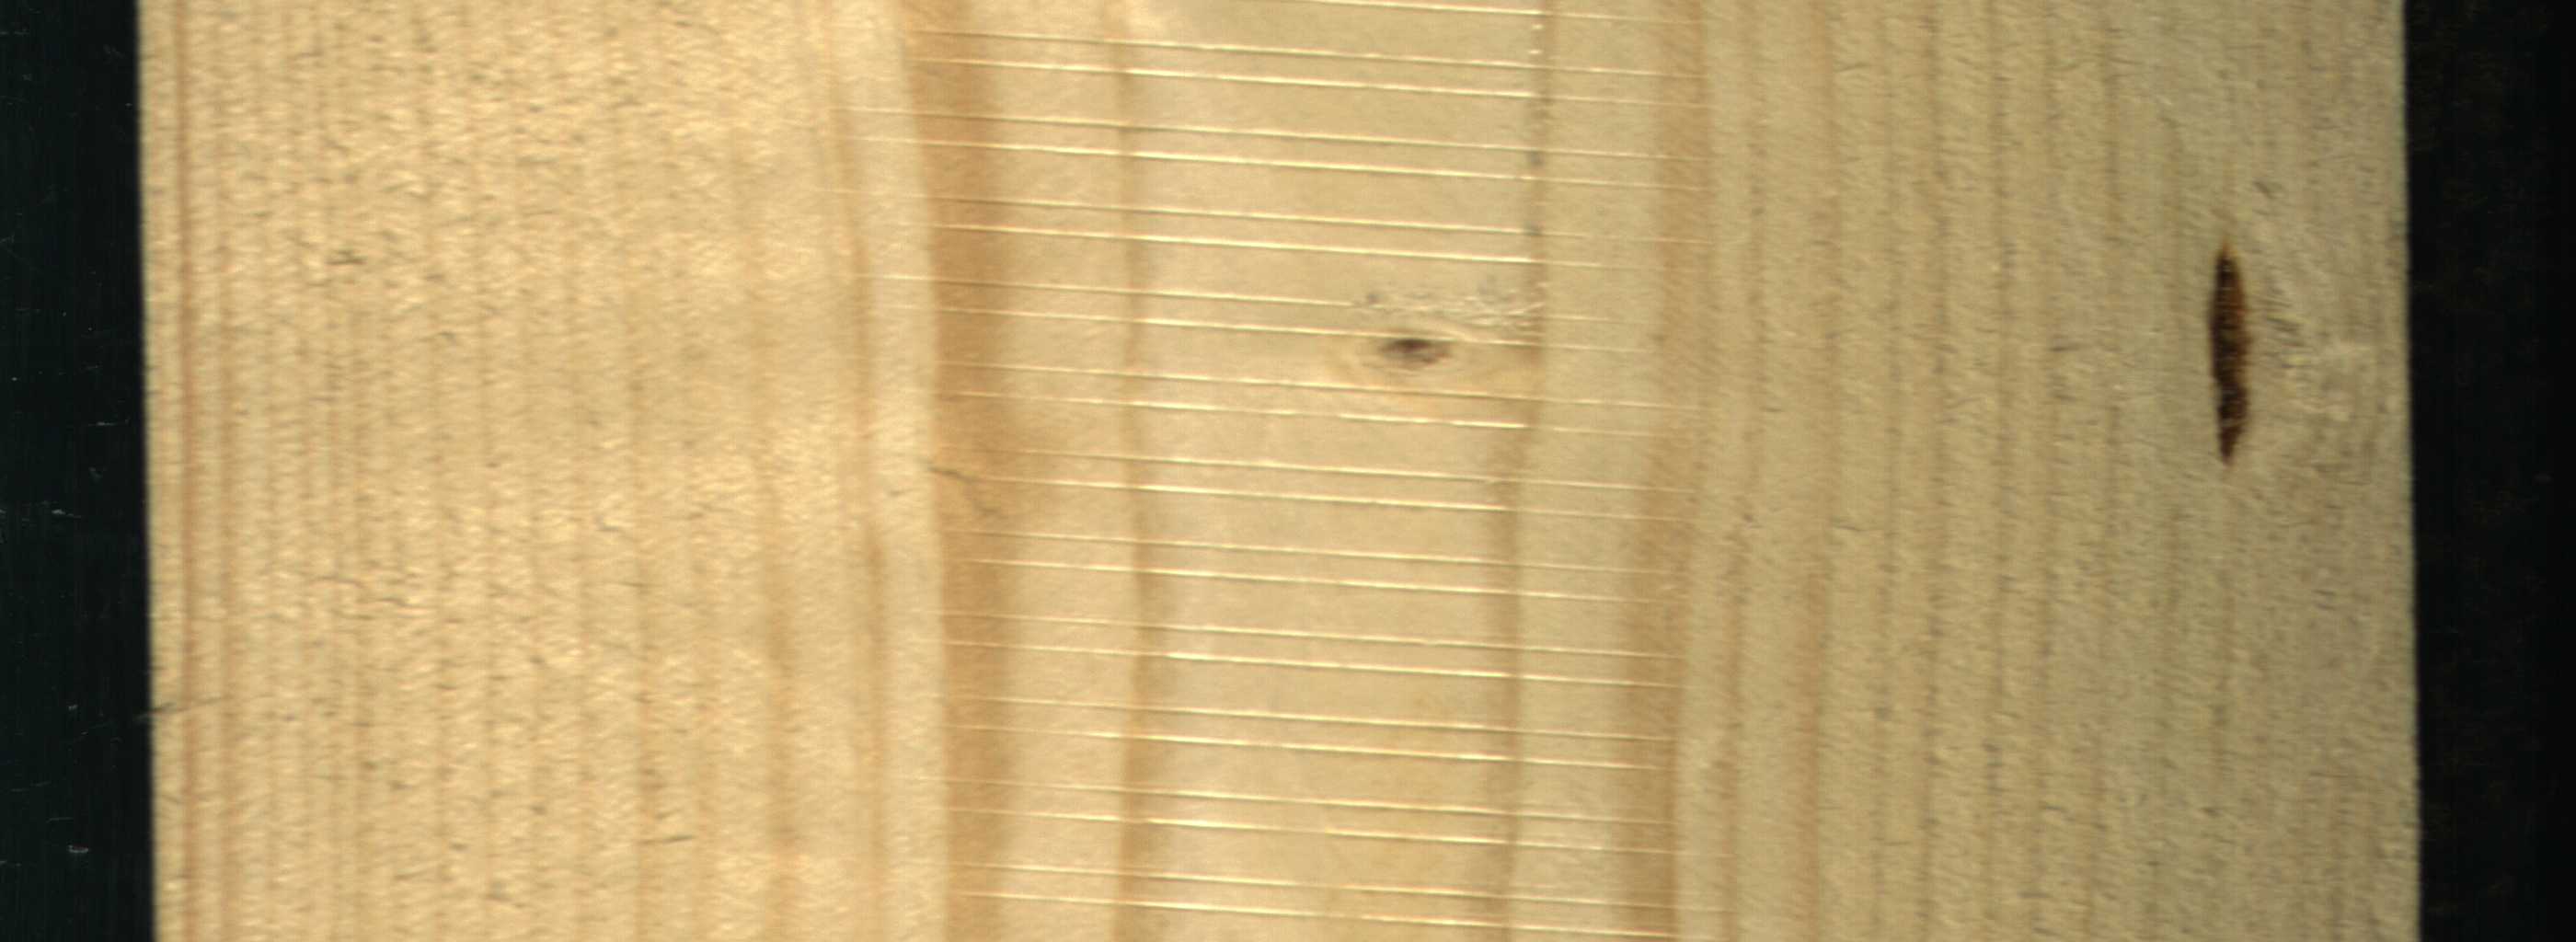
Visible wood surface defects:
resin
Live_Knot